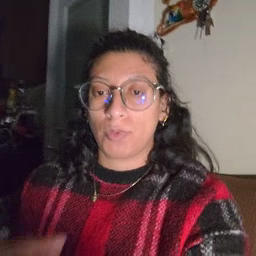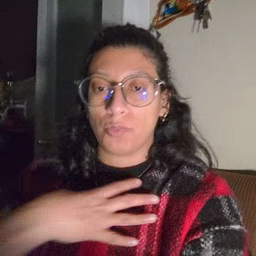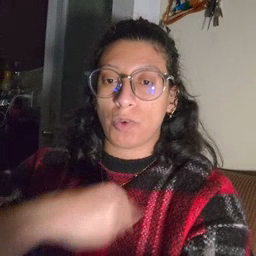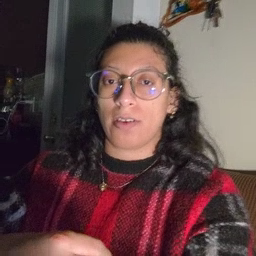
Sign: white